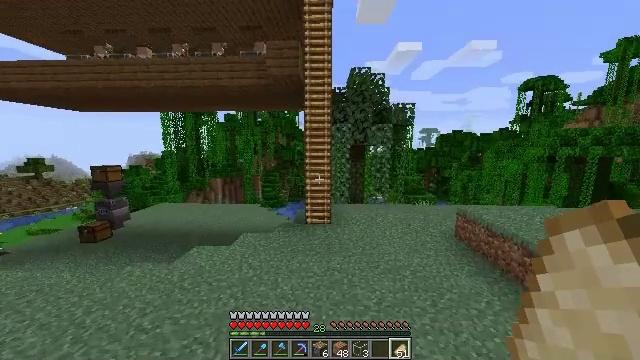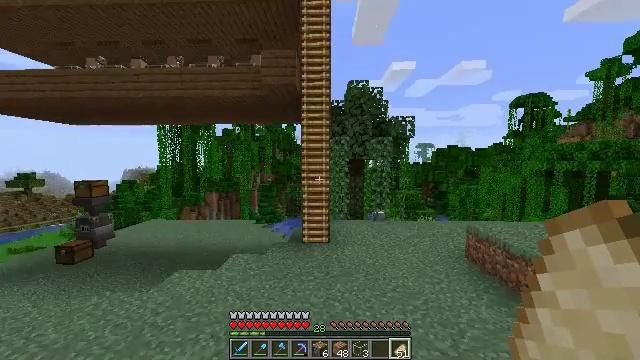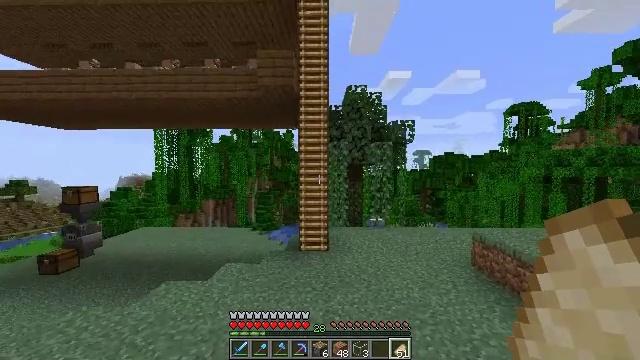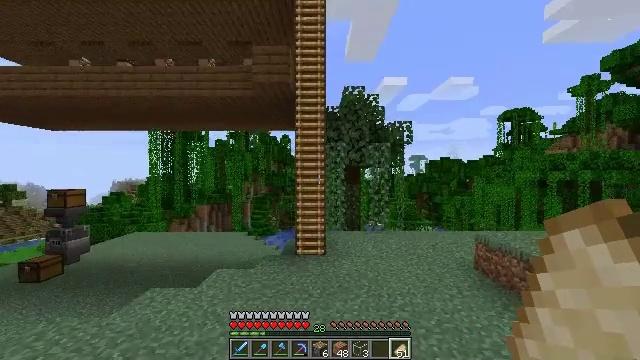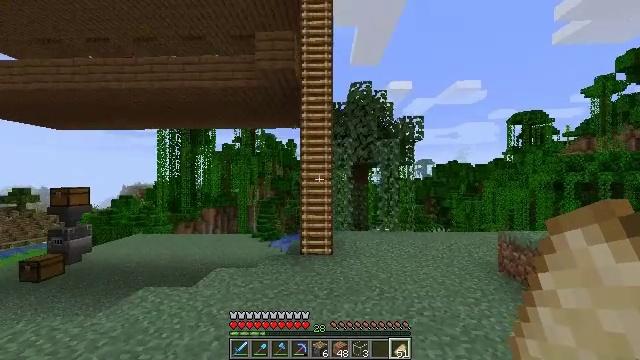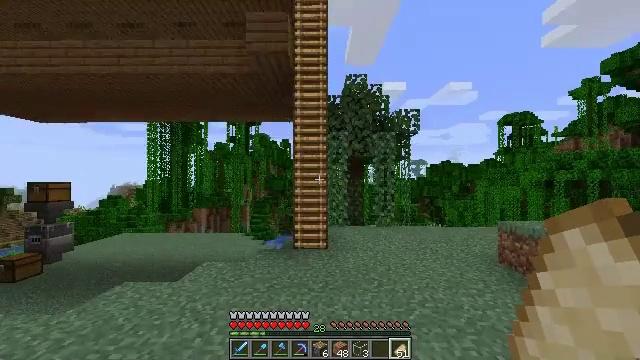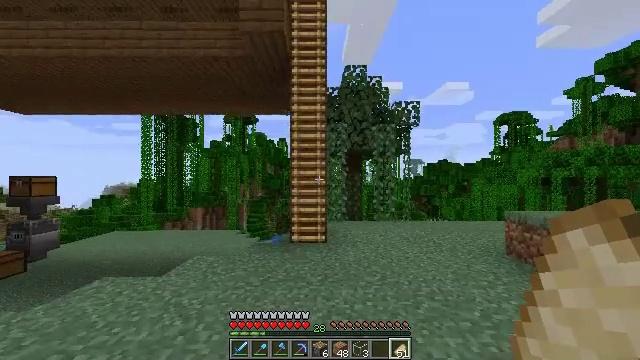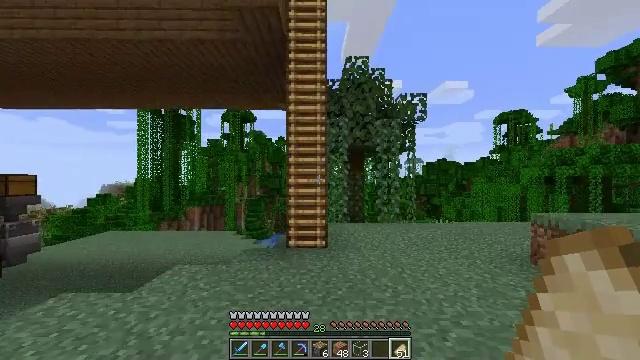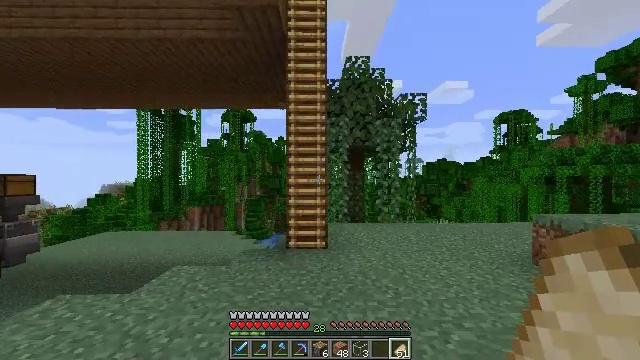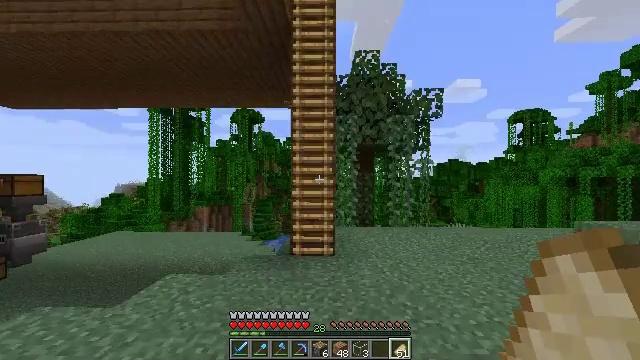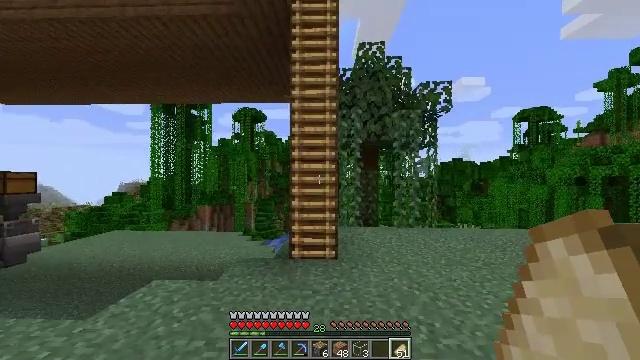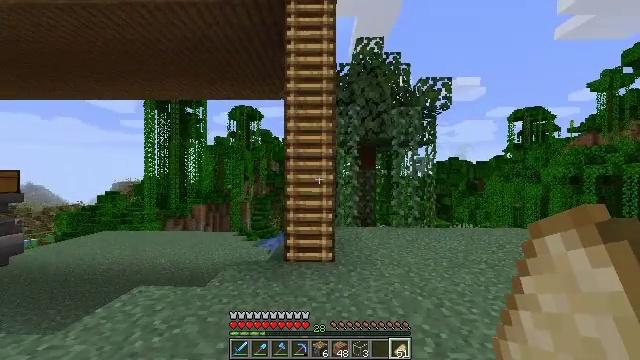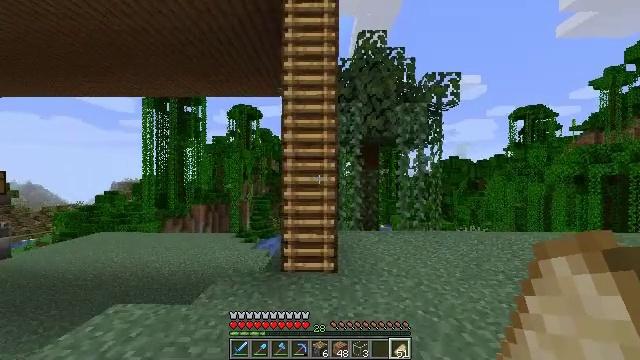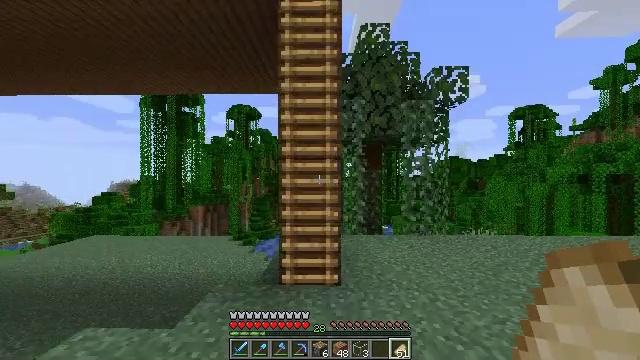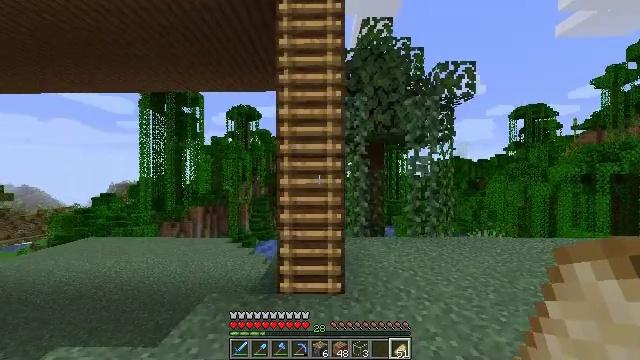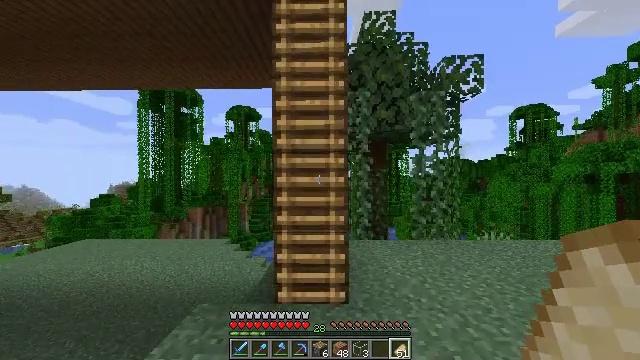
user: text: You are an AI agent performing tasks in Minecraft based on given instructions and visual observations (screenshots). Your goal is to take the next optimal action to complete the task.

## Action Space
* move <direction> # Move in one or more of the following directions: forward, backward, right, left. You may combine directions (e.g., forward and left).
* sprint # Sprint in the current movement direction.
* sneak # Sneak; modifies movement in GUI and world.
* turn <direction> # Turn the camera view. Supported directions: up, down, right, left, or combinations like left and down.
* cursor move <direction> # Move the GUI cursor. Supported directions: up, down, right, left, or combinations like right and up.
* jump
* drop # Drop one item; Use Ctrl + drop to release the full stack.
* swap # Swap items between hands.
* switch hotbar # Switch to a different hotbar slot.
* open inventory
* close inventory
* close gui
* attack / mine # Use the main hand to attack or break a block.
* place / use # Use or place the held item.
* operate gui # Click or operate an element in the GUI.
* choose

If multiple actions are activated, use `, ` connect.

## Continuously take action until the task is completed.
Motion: motion action
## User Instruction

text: Combine the required materials to craft redstone.
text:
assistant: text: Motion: move forward, sprint, turn up
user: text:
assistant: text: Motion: move forward, sprint, turn up
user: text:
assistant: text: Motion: move forward, sprint, turn up
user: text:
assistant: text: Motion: move forward, turn left and up
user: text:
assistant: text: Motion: move forward, sprint, turn right
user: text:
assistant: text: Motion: move forward, sprint
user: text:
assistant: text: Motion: move forward, sprint
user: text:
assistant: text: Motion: move forward
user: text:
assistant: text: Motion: move forward, turn left
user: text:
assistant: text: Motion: move forward
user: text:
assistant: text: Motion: move forward, sprint
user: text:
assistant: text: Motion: move forward, sprint
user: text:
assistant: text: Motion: move forward, sprint
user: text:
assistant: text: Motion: move forward
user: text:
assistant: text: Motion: move forward
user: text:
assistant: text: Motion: move forward
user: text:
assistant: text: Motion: move forward
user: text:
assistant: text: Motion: move forward, turn up
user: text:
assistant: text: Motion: move forward, turn up
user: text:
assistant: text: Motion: move forward, turn right and up
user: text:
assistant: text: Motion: move forward, turn right and up, jump
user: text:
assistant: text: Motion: move forward, turn up, jump
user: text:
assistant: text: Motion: move forward, turn up, jump
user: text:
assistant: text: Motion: move forward, turn left and up, jump
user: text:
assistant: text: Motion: move forward, turn left and up, jump
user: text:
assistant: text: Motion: move forward, turn up, jump
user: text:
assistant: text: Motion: move forward, turn up, jump
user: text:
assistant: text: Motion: move forward, jump
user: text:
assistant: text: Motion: move forward, sprint, jump
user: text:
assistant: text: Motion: move forward, sprint, jump